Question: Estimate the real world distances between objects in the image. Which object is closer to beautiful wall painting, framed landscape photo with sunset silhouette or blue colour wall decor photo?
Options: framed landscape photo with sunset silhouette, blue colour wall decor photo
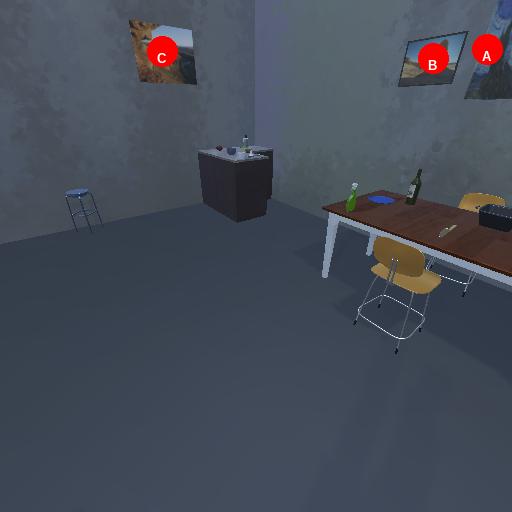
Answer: framed landscape photo with sunset silhouette